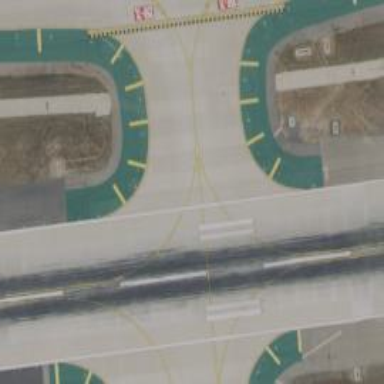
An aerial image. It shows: Image of taxiway at airport.